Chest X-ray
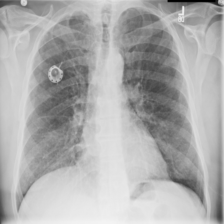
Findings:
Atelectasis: negative
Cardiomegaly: negative
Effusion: negative
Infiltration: negative
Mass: negative
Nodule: negative
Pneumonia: negative
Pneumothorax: negative
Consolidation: negative
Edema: negative
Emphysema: negative
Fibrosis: negative
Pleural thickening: negative
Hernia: negative